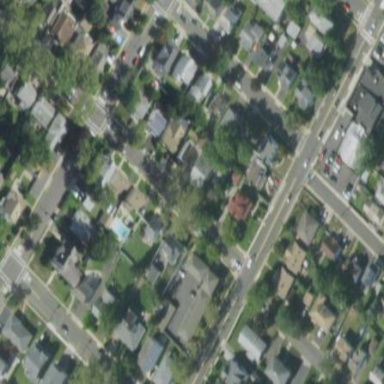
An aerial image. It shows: Sidewalk.